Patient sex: F
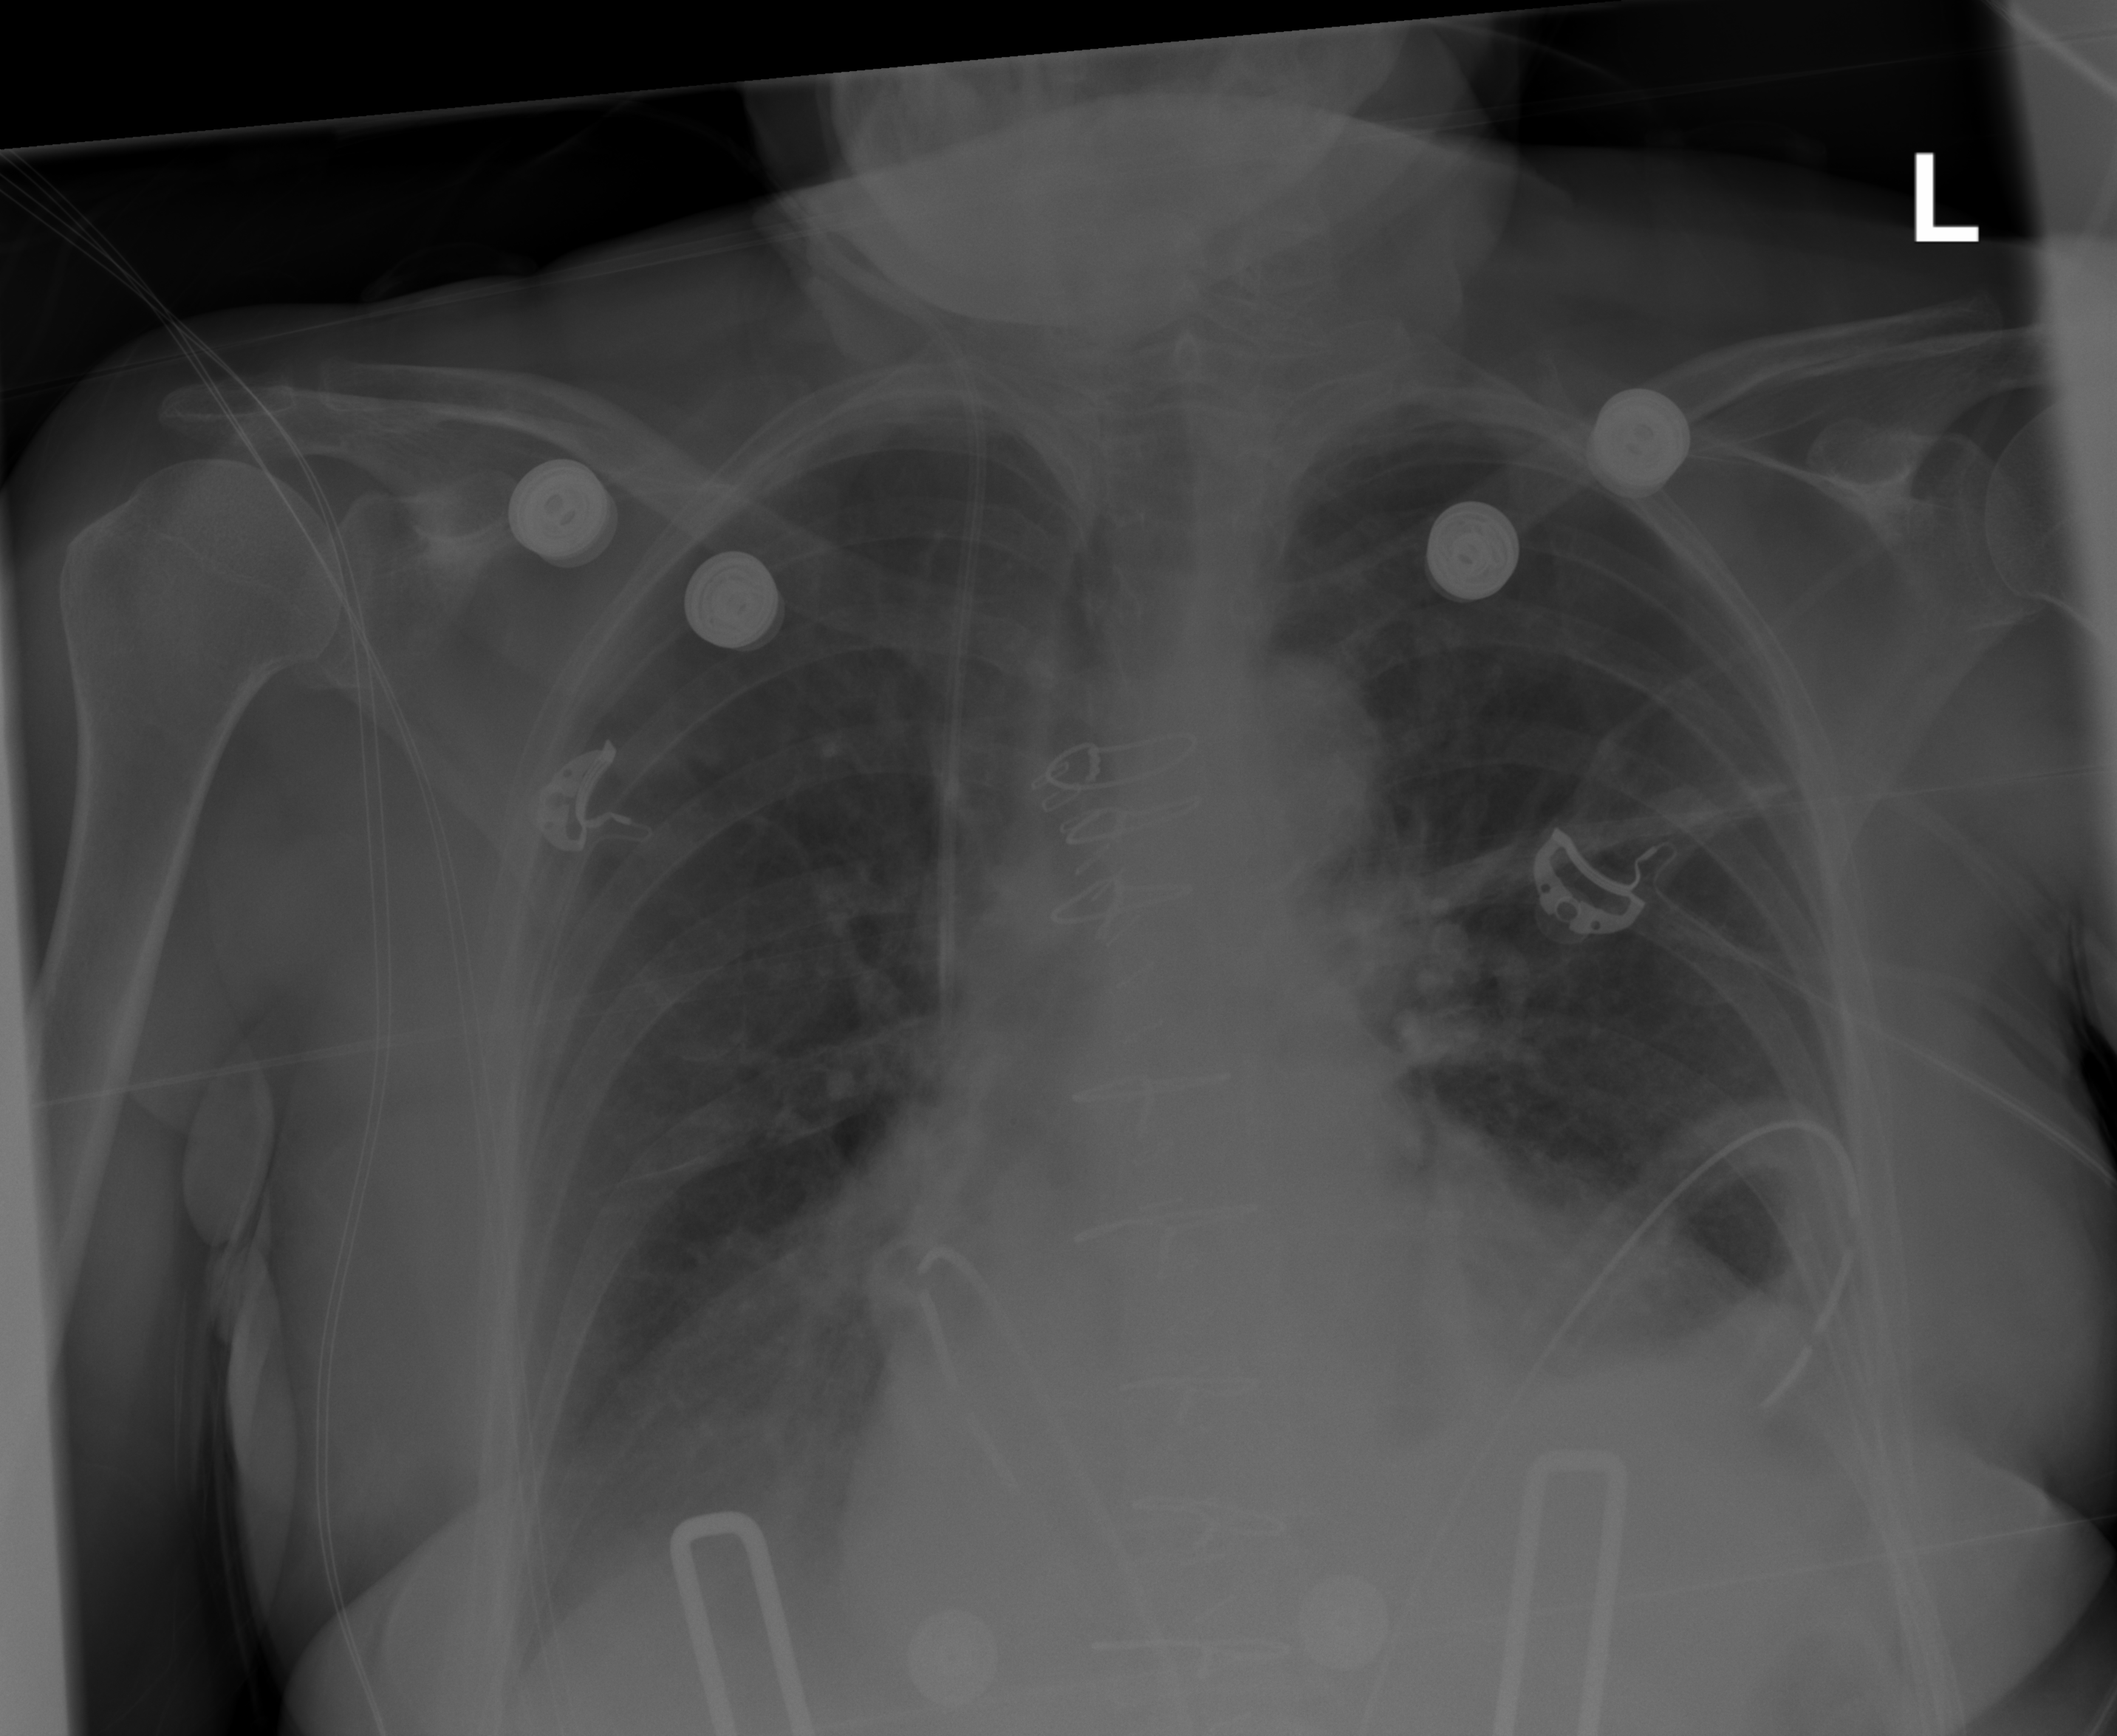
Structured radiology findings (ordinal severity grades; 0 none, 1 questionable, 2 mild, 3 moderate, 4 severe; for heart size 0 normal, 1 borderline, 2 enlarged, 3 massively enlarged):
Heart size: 2
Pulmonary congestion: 0
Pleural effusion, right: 0
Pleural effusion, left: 0
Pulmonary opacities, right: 0
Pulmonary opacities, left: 0
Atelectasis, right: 2
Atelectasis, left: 2